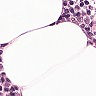
Metastatic tissue present: no